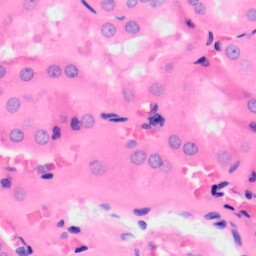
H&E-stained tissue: Kidney